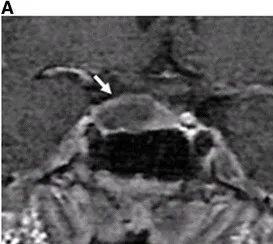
MRI sequences during follow-up. (A) May/2007: coronal view on T 1-weighted MRI of
the pituitary gland identified a heterogeneous solid macroadenoma
(1.9x1.8 cm of diameter - arrow).
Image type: radiology (mri)